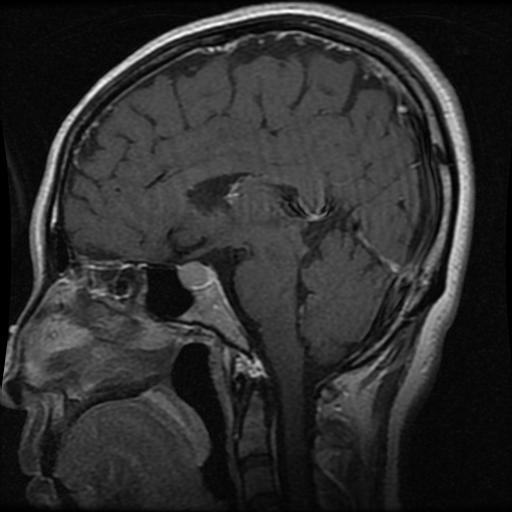
Label: pituitary